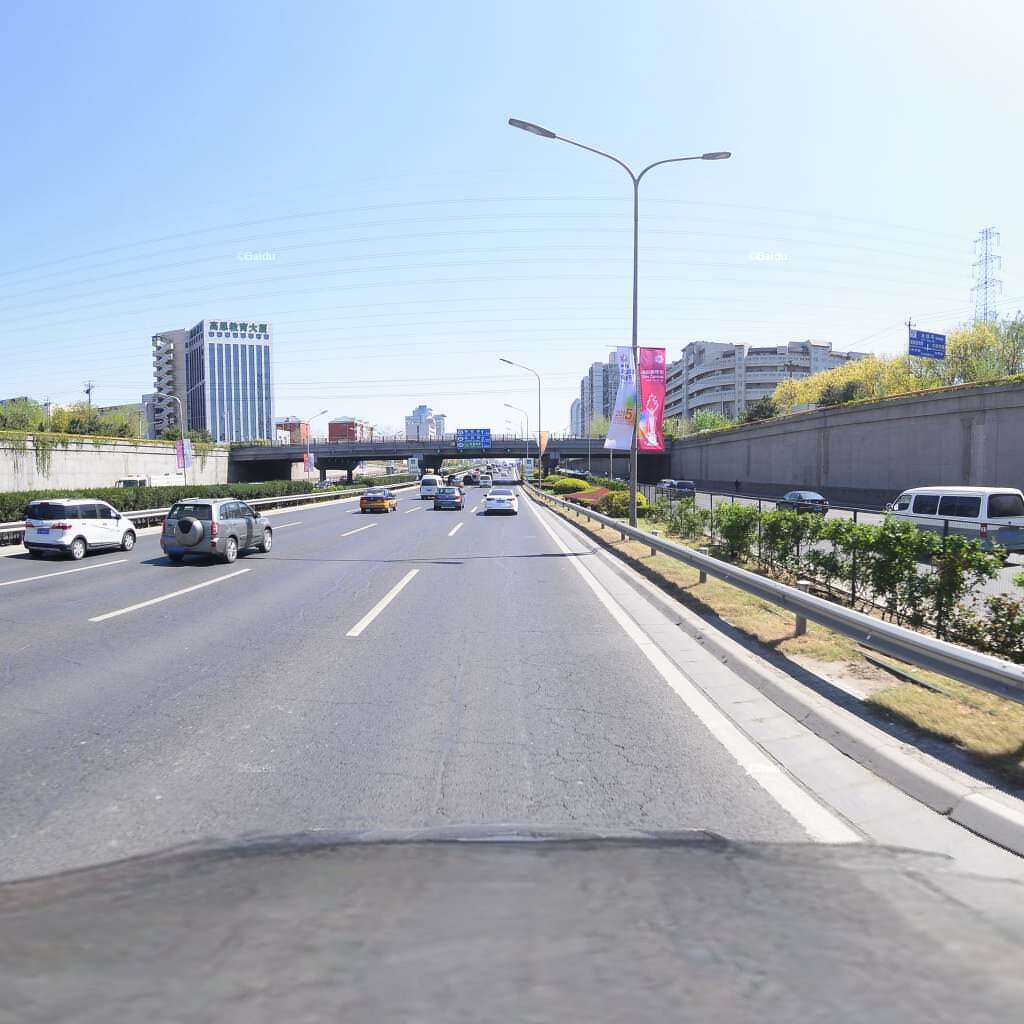
Region: Haidian
Road damage annotations: alligator crack